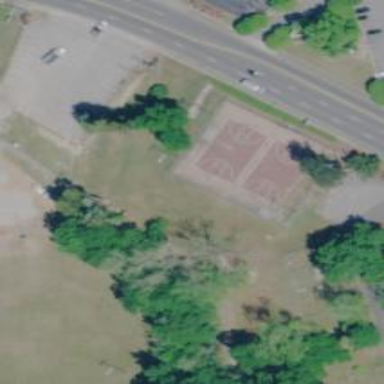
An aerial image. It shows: Basketball court located in leisure land pitch.